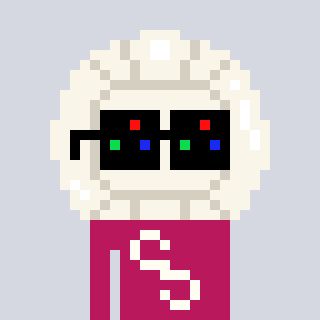
a pixel art character with square black sunglasses, a volleyball-shaped head and a darkpink-colored body on a cool background